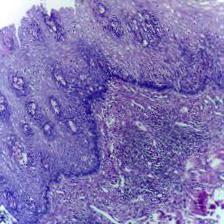
Diagnosis: Normal